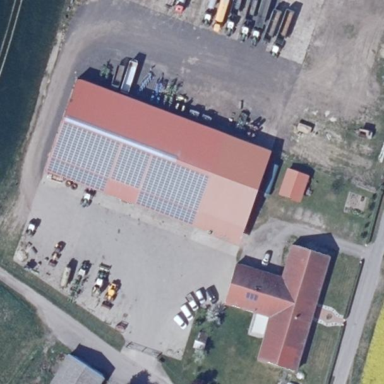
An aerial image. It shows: Farmyard area.